Question: I'm having trouble figuring out why my image isn't within the bounds of my imageview. Instead, it is floating off to the left and hidden. Is this only because the Graphical Interface doesn't show it?
EDIT:
I edited the original code to more clearly show the issue i'm having and added a picture(i want the image to show in the red box):

'''
<?xml version="1.0" encoding="utf-8"?>
'''
'''
<LinearLayout
android:id="@+id/top_container"
android:layout_width="fill_parent"
android:layout_height="0dp"
android:layout_weight="1"
android:gravity="center"
>
<LinearLayout
android:layout_width="0dp"
android:layout_height="fill_parent"
android:layout_weight="1"
>
<View
android:layout_height="fill_parent"
android:layout_width="0dp"
android:layout_weight="195"
android:background="#00FF00"/>
<ImageView
android:id="@+id/img"
android:layout_width="0dp"
android:layout_height="fill_parent"
android:layout_weight="1"
android:background="#ff0000"
android:src="@drawable/img" />
<View
android:layout_height="fill_parent"
android:layout_width="0dp"
android:layout_weight="1"
android:background="#0000FF"
/>
</LinearLayout>
</LinearLayout>
'''
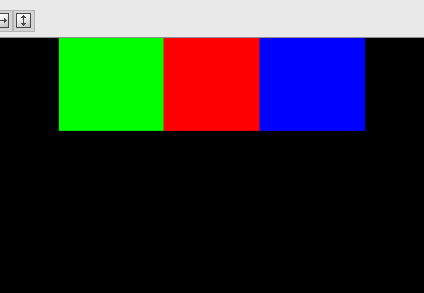
Answer: Ok I have it working. The height attribute of "block_container" is set to a random 200dp you WILL want to change the height to whatever your needs are, or potentially set it to "wrap_content". I tested this on emulator and device.
I am also assuming that you want all three block to be equally spaced. Notice how the parent "block_container" has a weight_sum of 9? Well the children are equal widths because they have a weight of 3 each (3 blocks * 3 weight each = 9 weight total).
I noticed before it looks like you were trying to use weight as width directly e.g. a weight of 569. Just remember weight != width directly.
EDIT: added the missing id attributes from some of the views
'''
<?xml version="1.0" encoding="utf-8"?>
<LinearLayout
xmlns:android="http://schemas.android.com/apk/res/android"
android:id="@+id/top_container"
android:layout_width="fill_parent"
android:layout_height="fill_parent"
>
<LinearLayout
android:id="@+id/block_container"
android:layout_width="fill_parent"
android:layout_height="200dp"
android:orientation="horizontal"
android:weightSum="9"
>
<View
android:id="@+id/left_block"
android:layout_height="fill_parent"
android:layout_width="0dp"
android:layout_weight="3"
android:background="#00FF00"/>
<ImageView
android:id="@+id/img"
android:layout_width="0dp"
android:layout_height="fill_parent"
android:layout_weight="3"
android:background="#ff0000"
android:src="@drawable/logo" />
<View
android:id="@+id/right_block"
android:layout_height="fill_parent"
android:layout_width="0dp"
android:layout_weight="3"
android:background="#0000FF"
/>
</LinearLayout>
</LinearLayout>
'''